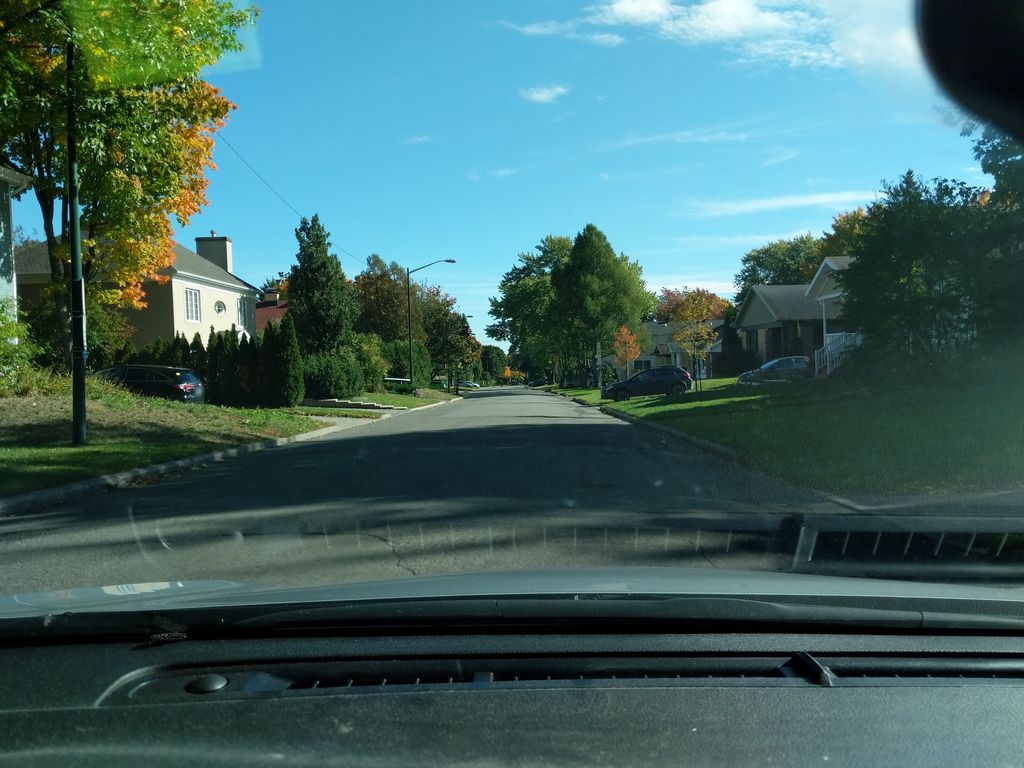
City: quebec_city